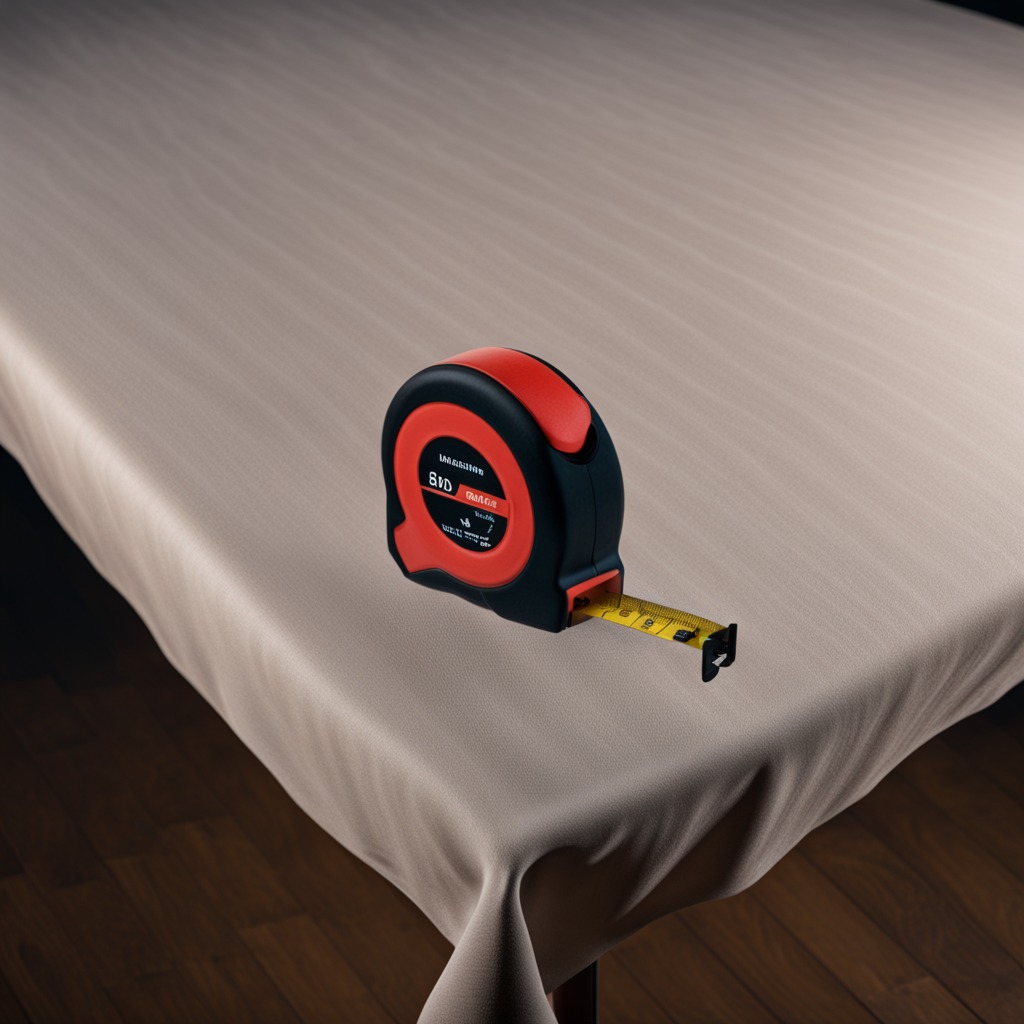
A measuring tape lies on a clean wooden table.